Question: I'm having a bit of trouble with my CSS. Essentially, I have a website, in which I use a jquery parallax plugin to scroll from slide to slide using a navigation bar. I would like some content to be centered horizontally and vertically on the screen on multiple slides however I am not able to.
The first slide simply has some text in, and I have managed to dead-centre it. I have another slide, where I have a line of text at the top of the slide (to the left of the screen) and 3 social media icons in the centre (quite large). Here is the my wireframe for the slide:
I have tried to use the table method and vertical align, however when I add the text above the icons, it all moves to the right, and the text is on two lines. I understand why this happens however I can not think of any way to fix the problem.
Here is my HTML for the Social Media slide:
'''
<div class="slide" id="slide2" data-slide="2">
<div class="social-media">
<div class="social-media-title">
<h1> Social Media </h1>
</div>
<div class="social-media-icons facebook"></div>
<div class="social-media-icons twitter"></div>
<div class="social-media-icons linked-in"></div>
</div>
<a class="button" data-slide="3" title=""></a>
</div><!--End Slide 2-->
'''
And my CSS:
'''
* {margin:0;padding:0}
html,body {height:100%;}
.slide
{
width:100%;
height:100%;
display:table;
text-align:center;
}
#slide1
{
background-color:red;
}
.title {
display:table-cell;
vertical-align:middle;
}
.title h1
{
font-weight:100;
font-size: 2em;
text-align: center;
}
#slide2
{
background-color:green;
}
.social-media-title
{
display:table-cell;
}
.social-media-icons {
height: 100px;
width: 100px;
margin: 10px;
border-radius: 50%;
-webkit-transition: all ease 0.3s;
-moz-transition: all ease 0.3s;
-o-transition: all ease 0.3s;
-ms-transition: all ease 0.3s;
transition: all ease 0.3s;
display:table-cell;
}
.social-media-icons:hover {
background-image: url('../img/facebook-cl.png');
box-shadow: 0px 0px 4px 1px rgba(0,0,0,0.8);
-webkit-transform:rotate(360deg);
-moz-transform:rotate(360deg);
-o-transform:rotate(360deg);
-ms-transform:rotate(360deg);
transform:rotate(360deg);
}
.facebook {
background-image: url('../img/facebook-bw.png');
}
.facebook:hover {
background-image: url('../img/facebook-cl.png');
}
.twitter {
background-image: url('../img/twitter-bw.png');
}
.twitter:hover{
background-image: url('../img/twitter-cl.png');
}
.linked-in {
background-image: url('../img/linked-in-bw.png');
}
.linked-in:hover{
background-image: url('../img/linked-in-cl.png');
}
'''
Here is a <URL>
The logos have not been added, however if you hover over them, they are visible.
Any help would be much appreciated!
Thanks
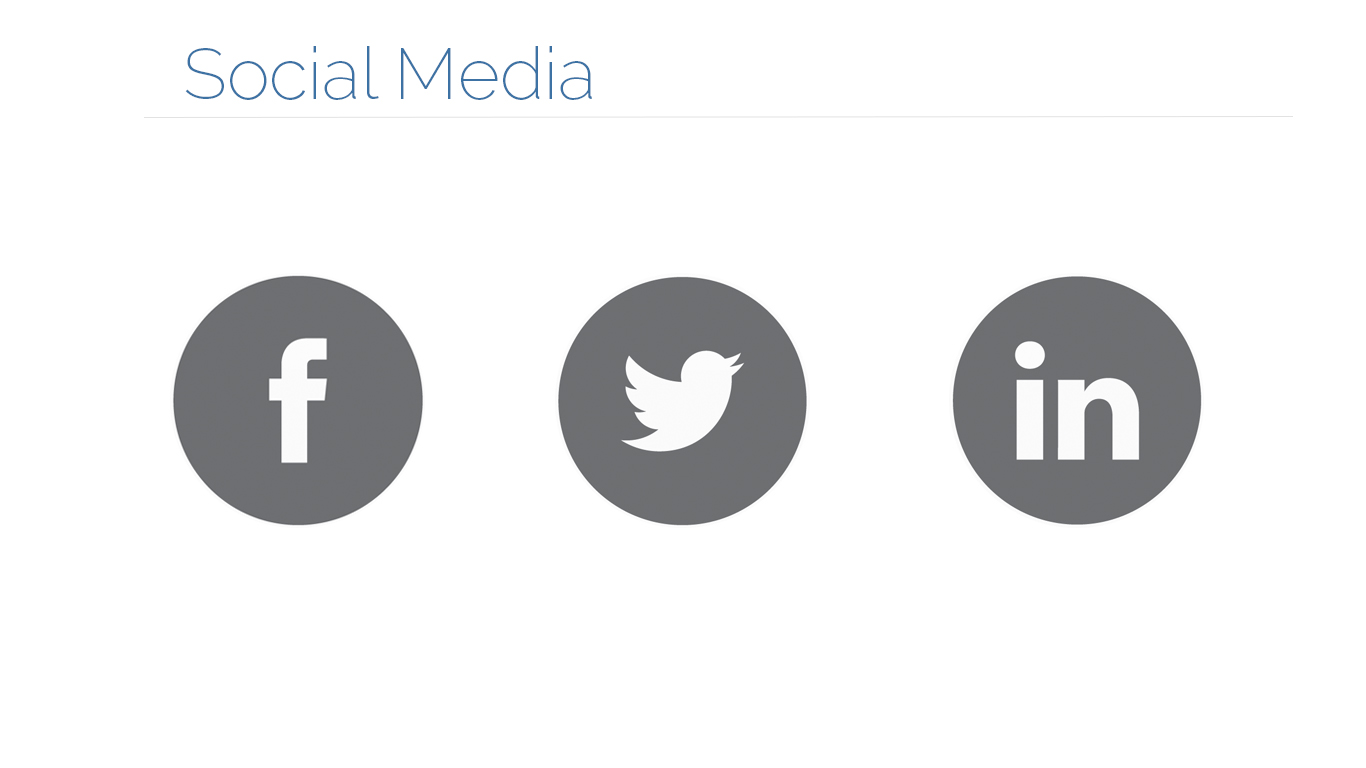
Answer: You are missing the right way for 'display:table-cell' on the second slide; first remove that property from the title and icons:
'''
.social-media-title {
/*display:table-cell; Remove this*/
}
.social-media-icons {
/*display:table-cell; Remove this*/
}
'''
Then set the property to their container:
'''
.social-media {
display:table-cell;
vertical-align:middle;
text-align:center;
}
'''
And customize your Icons and title:
'''
.social-media-title {
text-align:left;
padding-left:40px;
}
.social-media-icons {
display:inline-block;
}
'''
The demo <URL>